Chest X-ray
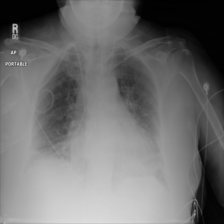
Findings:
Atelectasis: negative
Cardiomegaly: negative
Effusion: positive
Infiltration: negative
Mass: negative
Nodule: negative
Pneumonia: negative
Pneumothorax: negative
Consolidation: negative
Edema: negative
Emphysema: negative
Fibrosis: negative
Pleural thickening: negative
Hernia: negative